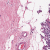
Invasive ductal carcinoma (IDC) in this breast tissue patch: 0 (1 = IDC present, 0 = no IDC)